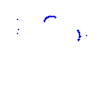
Particle: kaon